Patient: sex F, age 77
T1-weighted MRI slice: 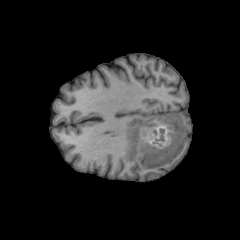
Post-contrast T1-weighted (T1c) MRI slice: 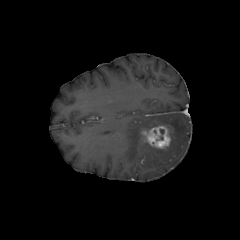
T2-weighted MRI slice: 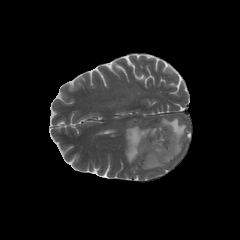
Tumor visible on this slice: yes
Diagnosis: Glioblastoma, IDH-wildtype
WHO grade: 4